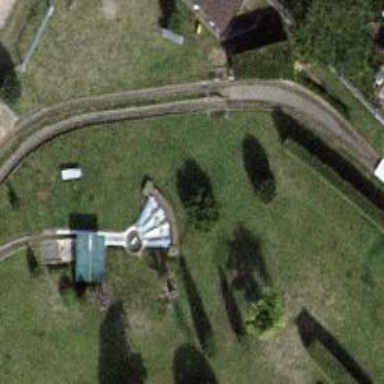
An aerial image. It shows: Miniature railway.